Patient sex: M
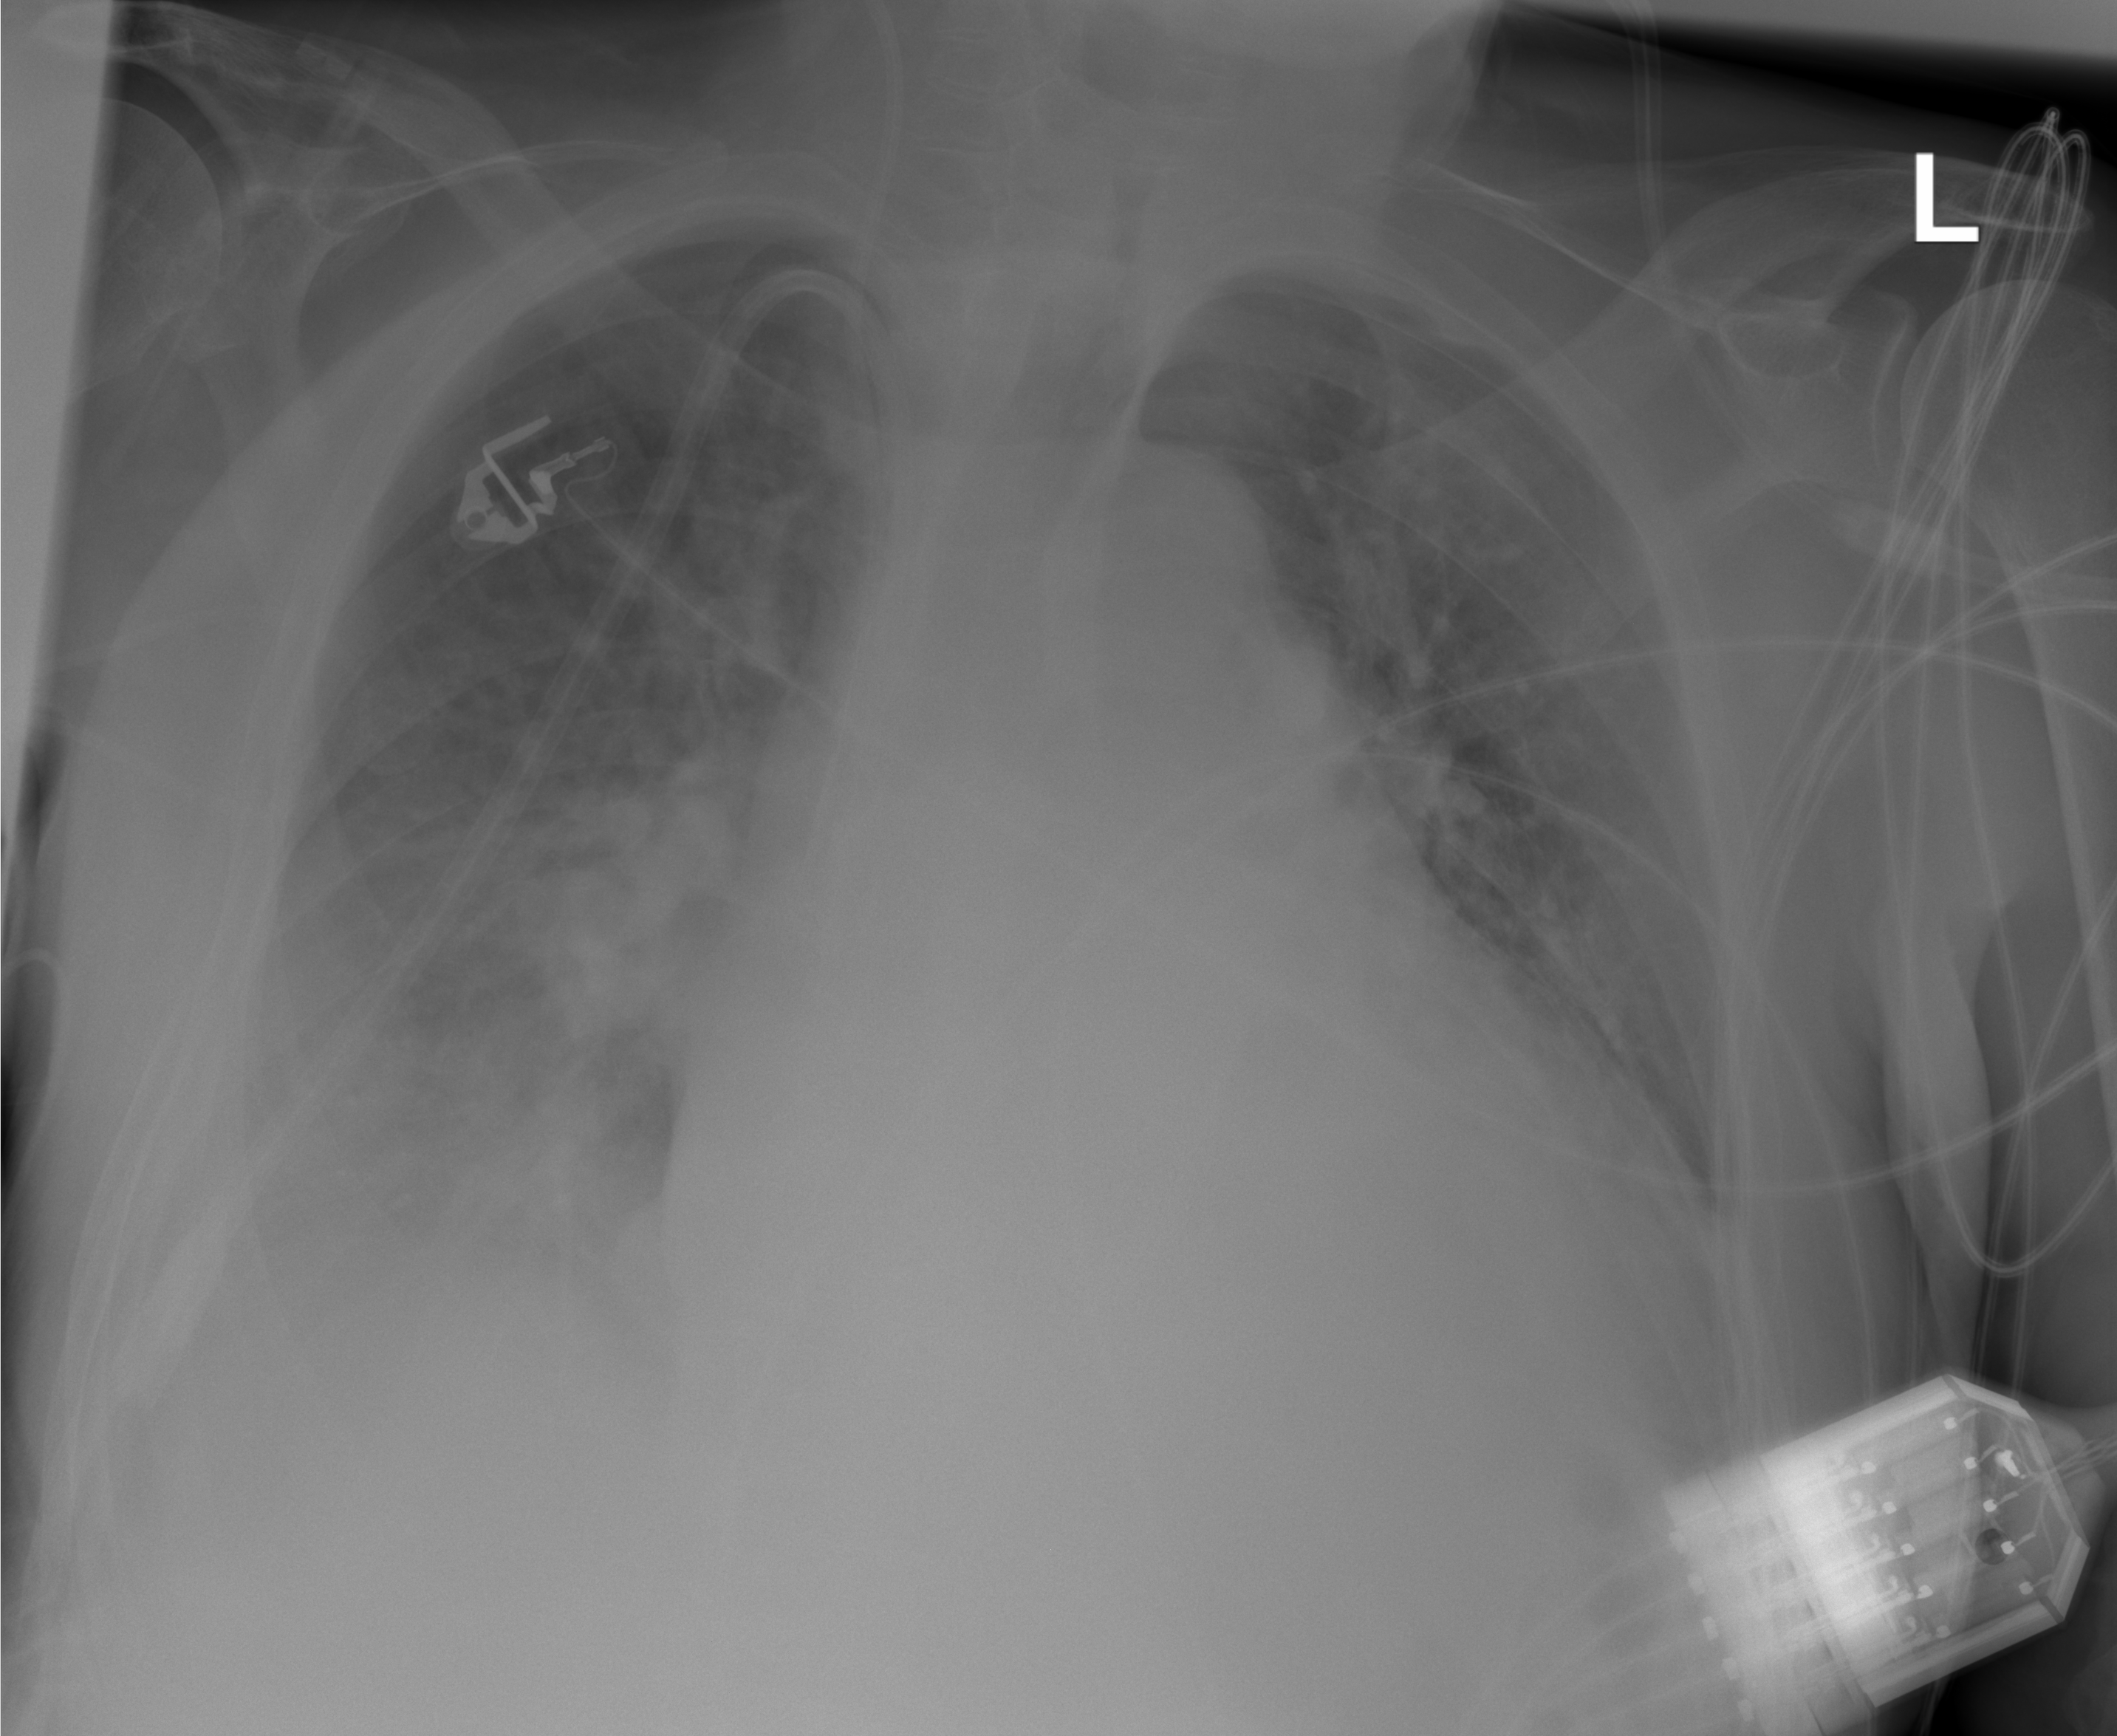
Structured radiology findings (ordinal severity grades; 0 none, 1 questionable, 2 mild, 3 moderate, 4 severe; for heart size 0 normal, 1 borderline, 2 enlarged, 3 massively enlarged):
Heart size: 2
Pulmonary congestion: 2
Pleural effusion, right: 2
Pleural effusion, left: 0
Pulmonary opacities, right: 2
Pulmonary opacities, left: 0
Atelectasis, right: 2
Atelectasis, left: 1